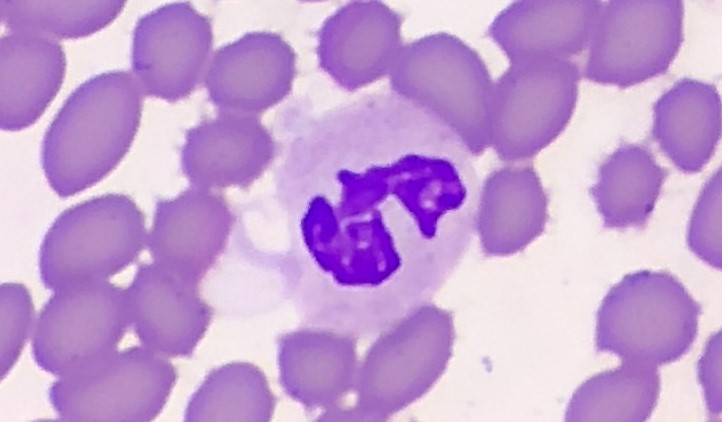
White blood cell type: Neutrophil